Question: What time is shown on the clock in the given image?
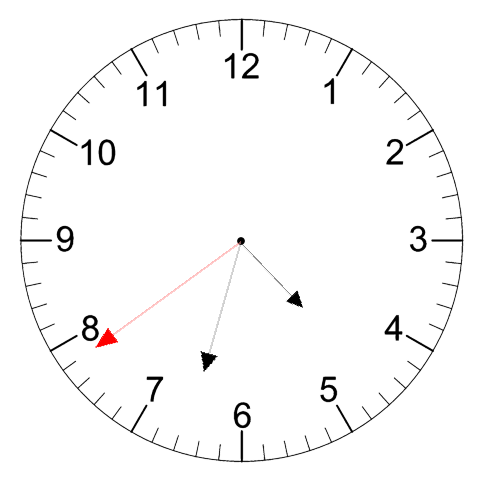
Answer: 04:32:39